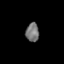
Tissue: prostate
Cell type: T cells
Senescence score: 0.2898
Nuclear area (px): 241
Mean DAPI intensity: 115.954